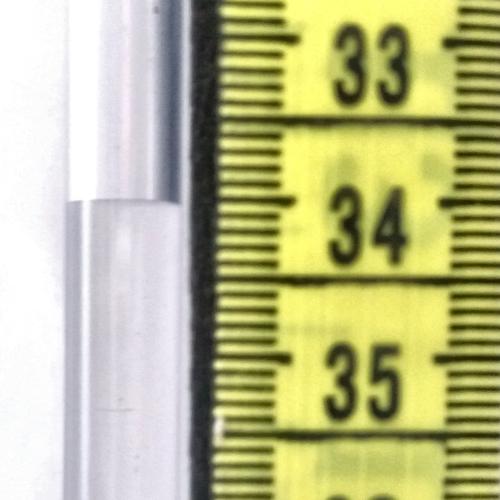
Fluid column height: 34.0 cm